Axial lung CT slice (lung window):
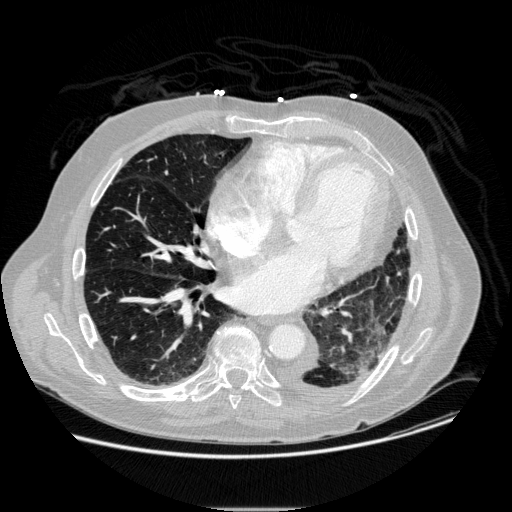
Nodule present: no